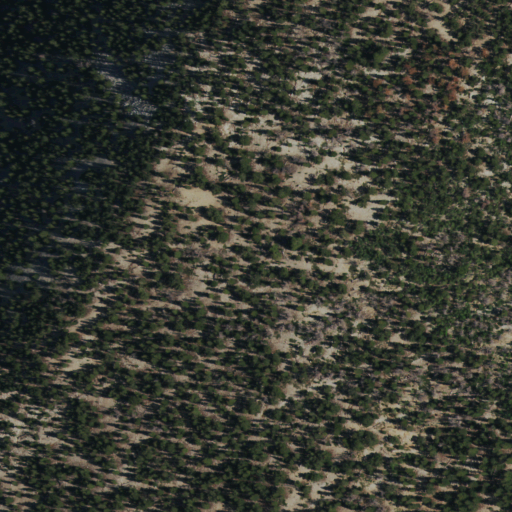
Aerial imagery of ridge(s) in Nevada named Blue Ridge containing only evergreen forest